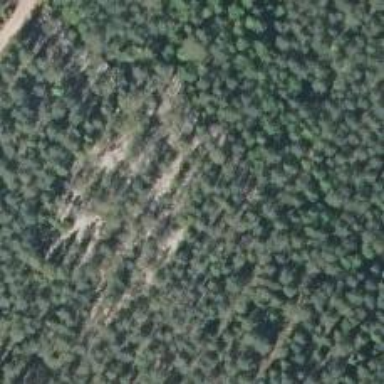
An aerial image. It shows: Cliff in nature.